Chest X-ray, PA view. Patient: 56 years old, sex M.
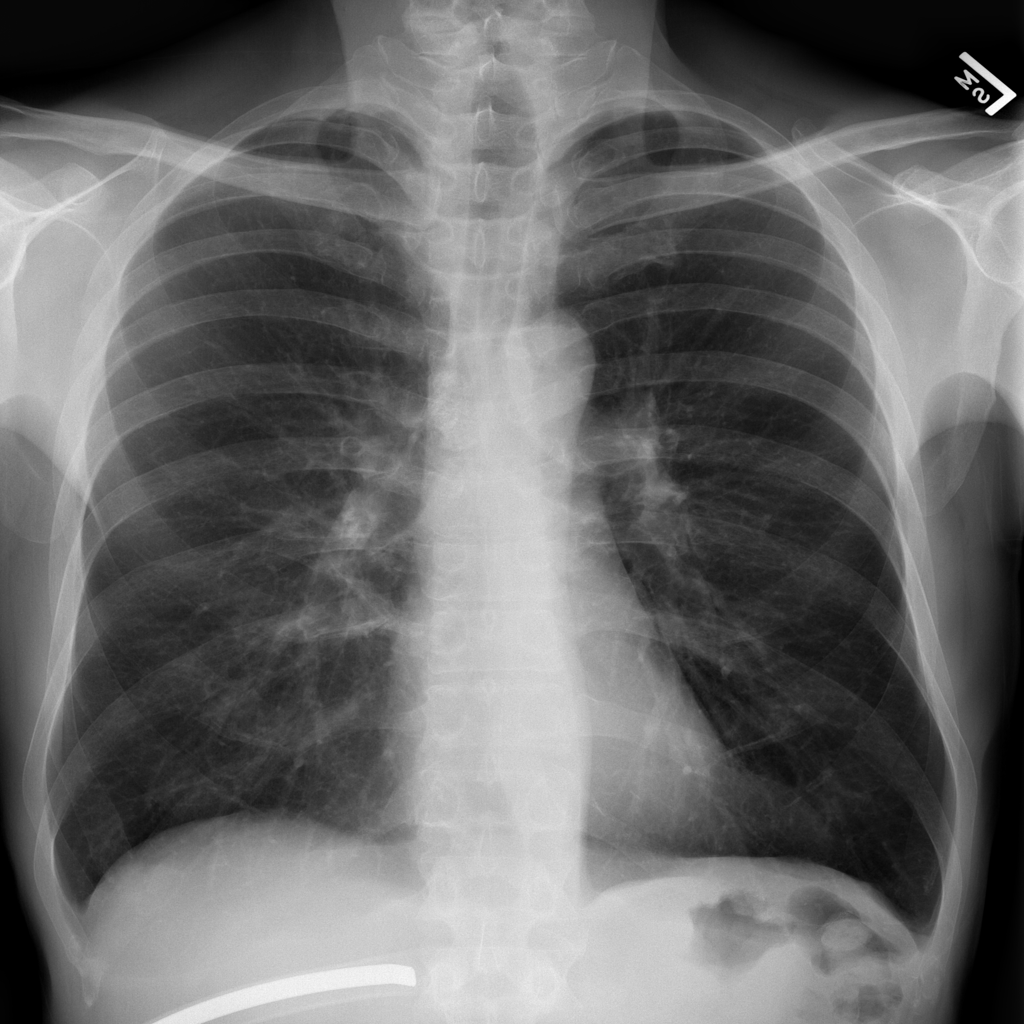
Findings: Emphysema